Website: apple
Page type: billing-address
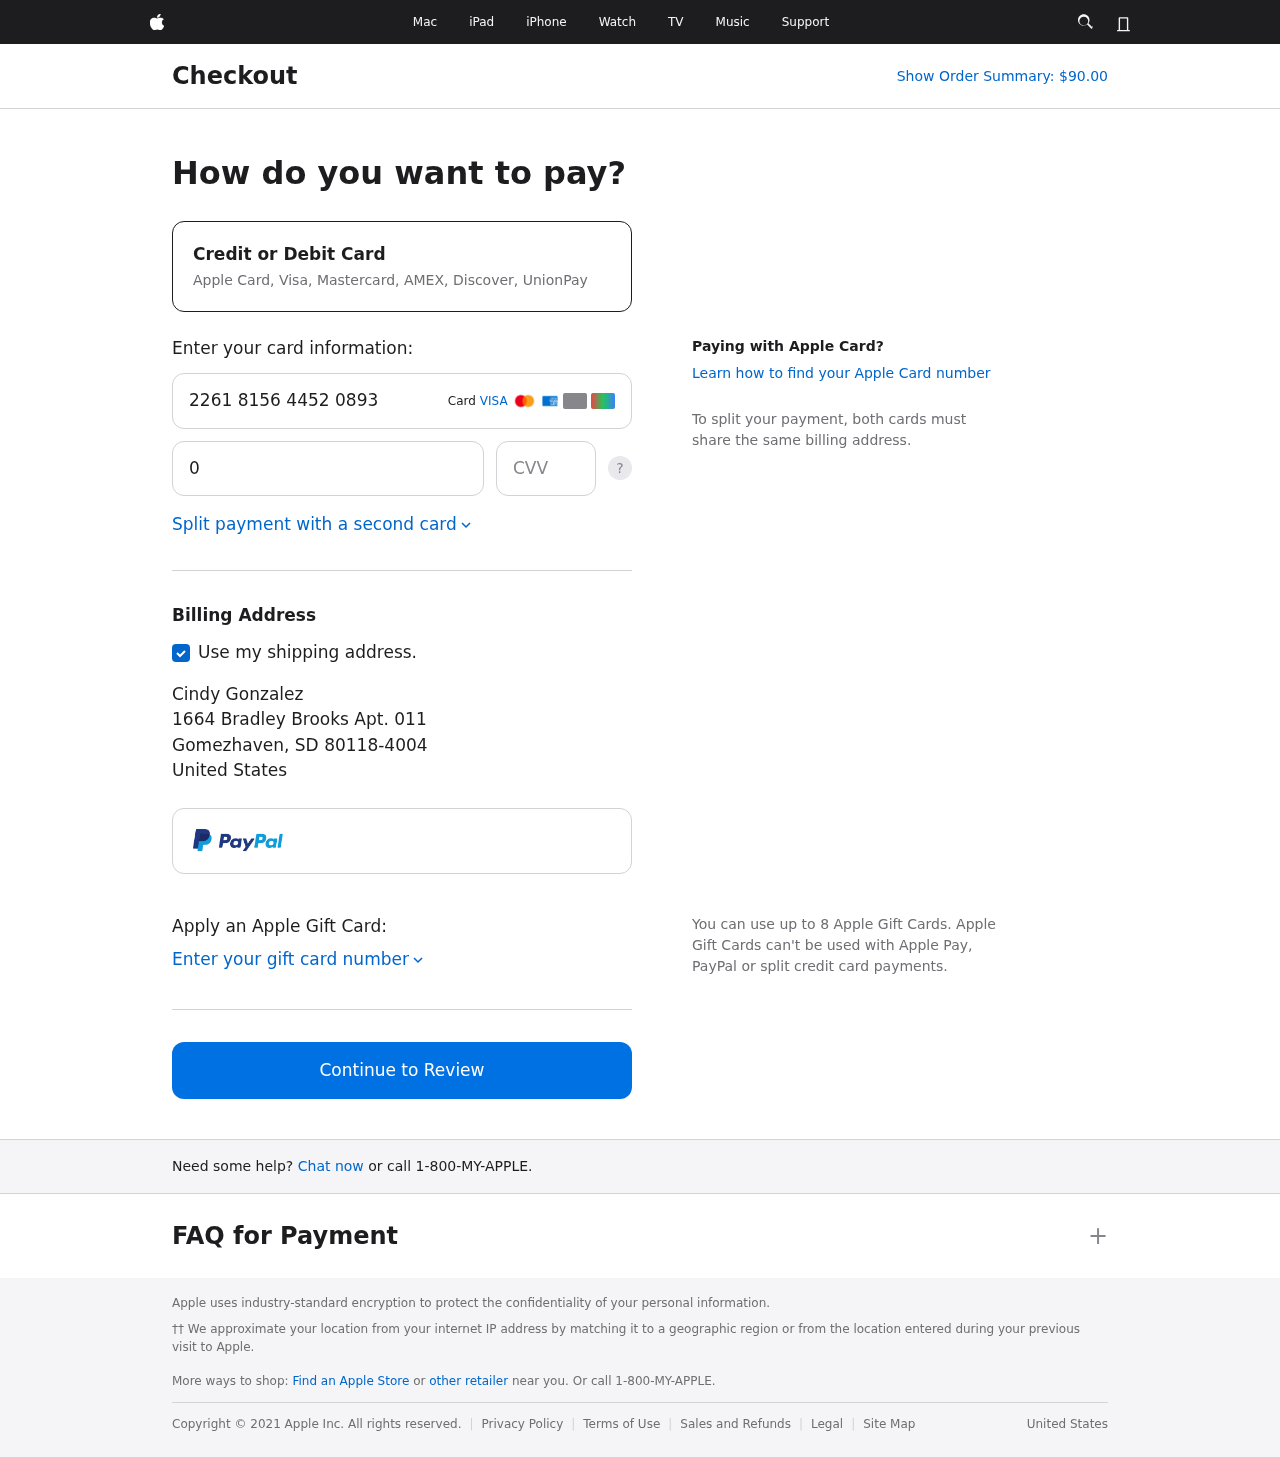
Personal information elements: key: PII_CARD_CVV
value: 805
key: PII_CARD_EXPIRY
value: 09/30
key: PII_CARD_NUMBER
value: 2261 8156 4452 0893
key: PII_CITY
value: Gomezhaven
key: PII_COUNTRY
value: United States
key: PII_FULLNAME
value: Cindy Gonzalez
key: PII_POSTCODE_FULL
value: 80118-4004
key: PII_STATE_ABBR
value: SD
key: PII_STREET
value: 1664 Bradley Brooks Apt. 011
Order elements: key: ORDER_TOTAL
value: Show Order Summary: $90.00